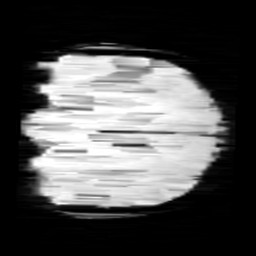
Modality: minIP
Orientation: coronal
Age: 10
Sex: female
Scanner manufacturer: siemens
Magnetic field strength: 3 T
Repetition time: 0.027 s
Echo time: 0.02 s